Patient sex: M
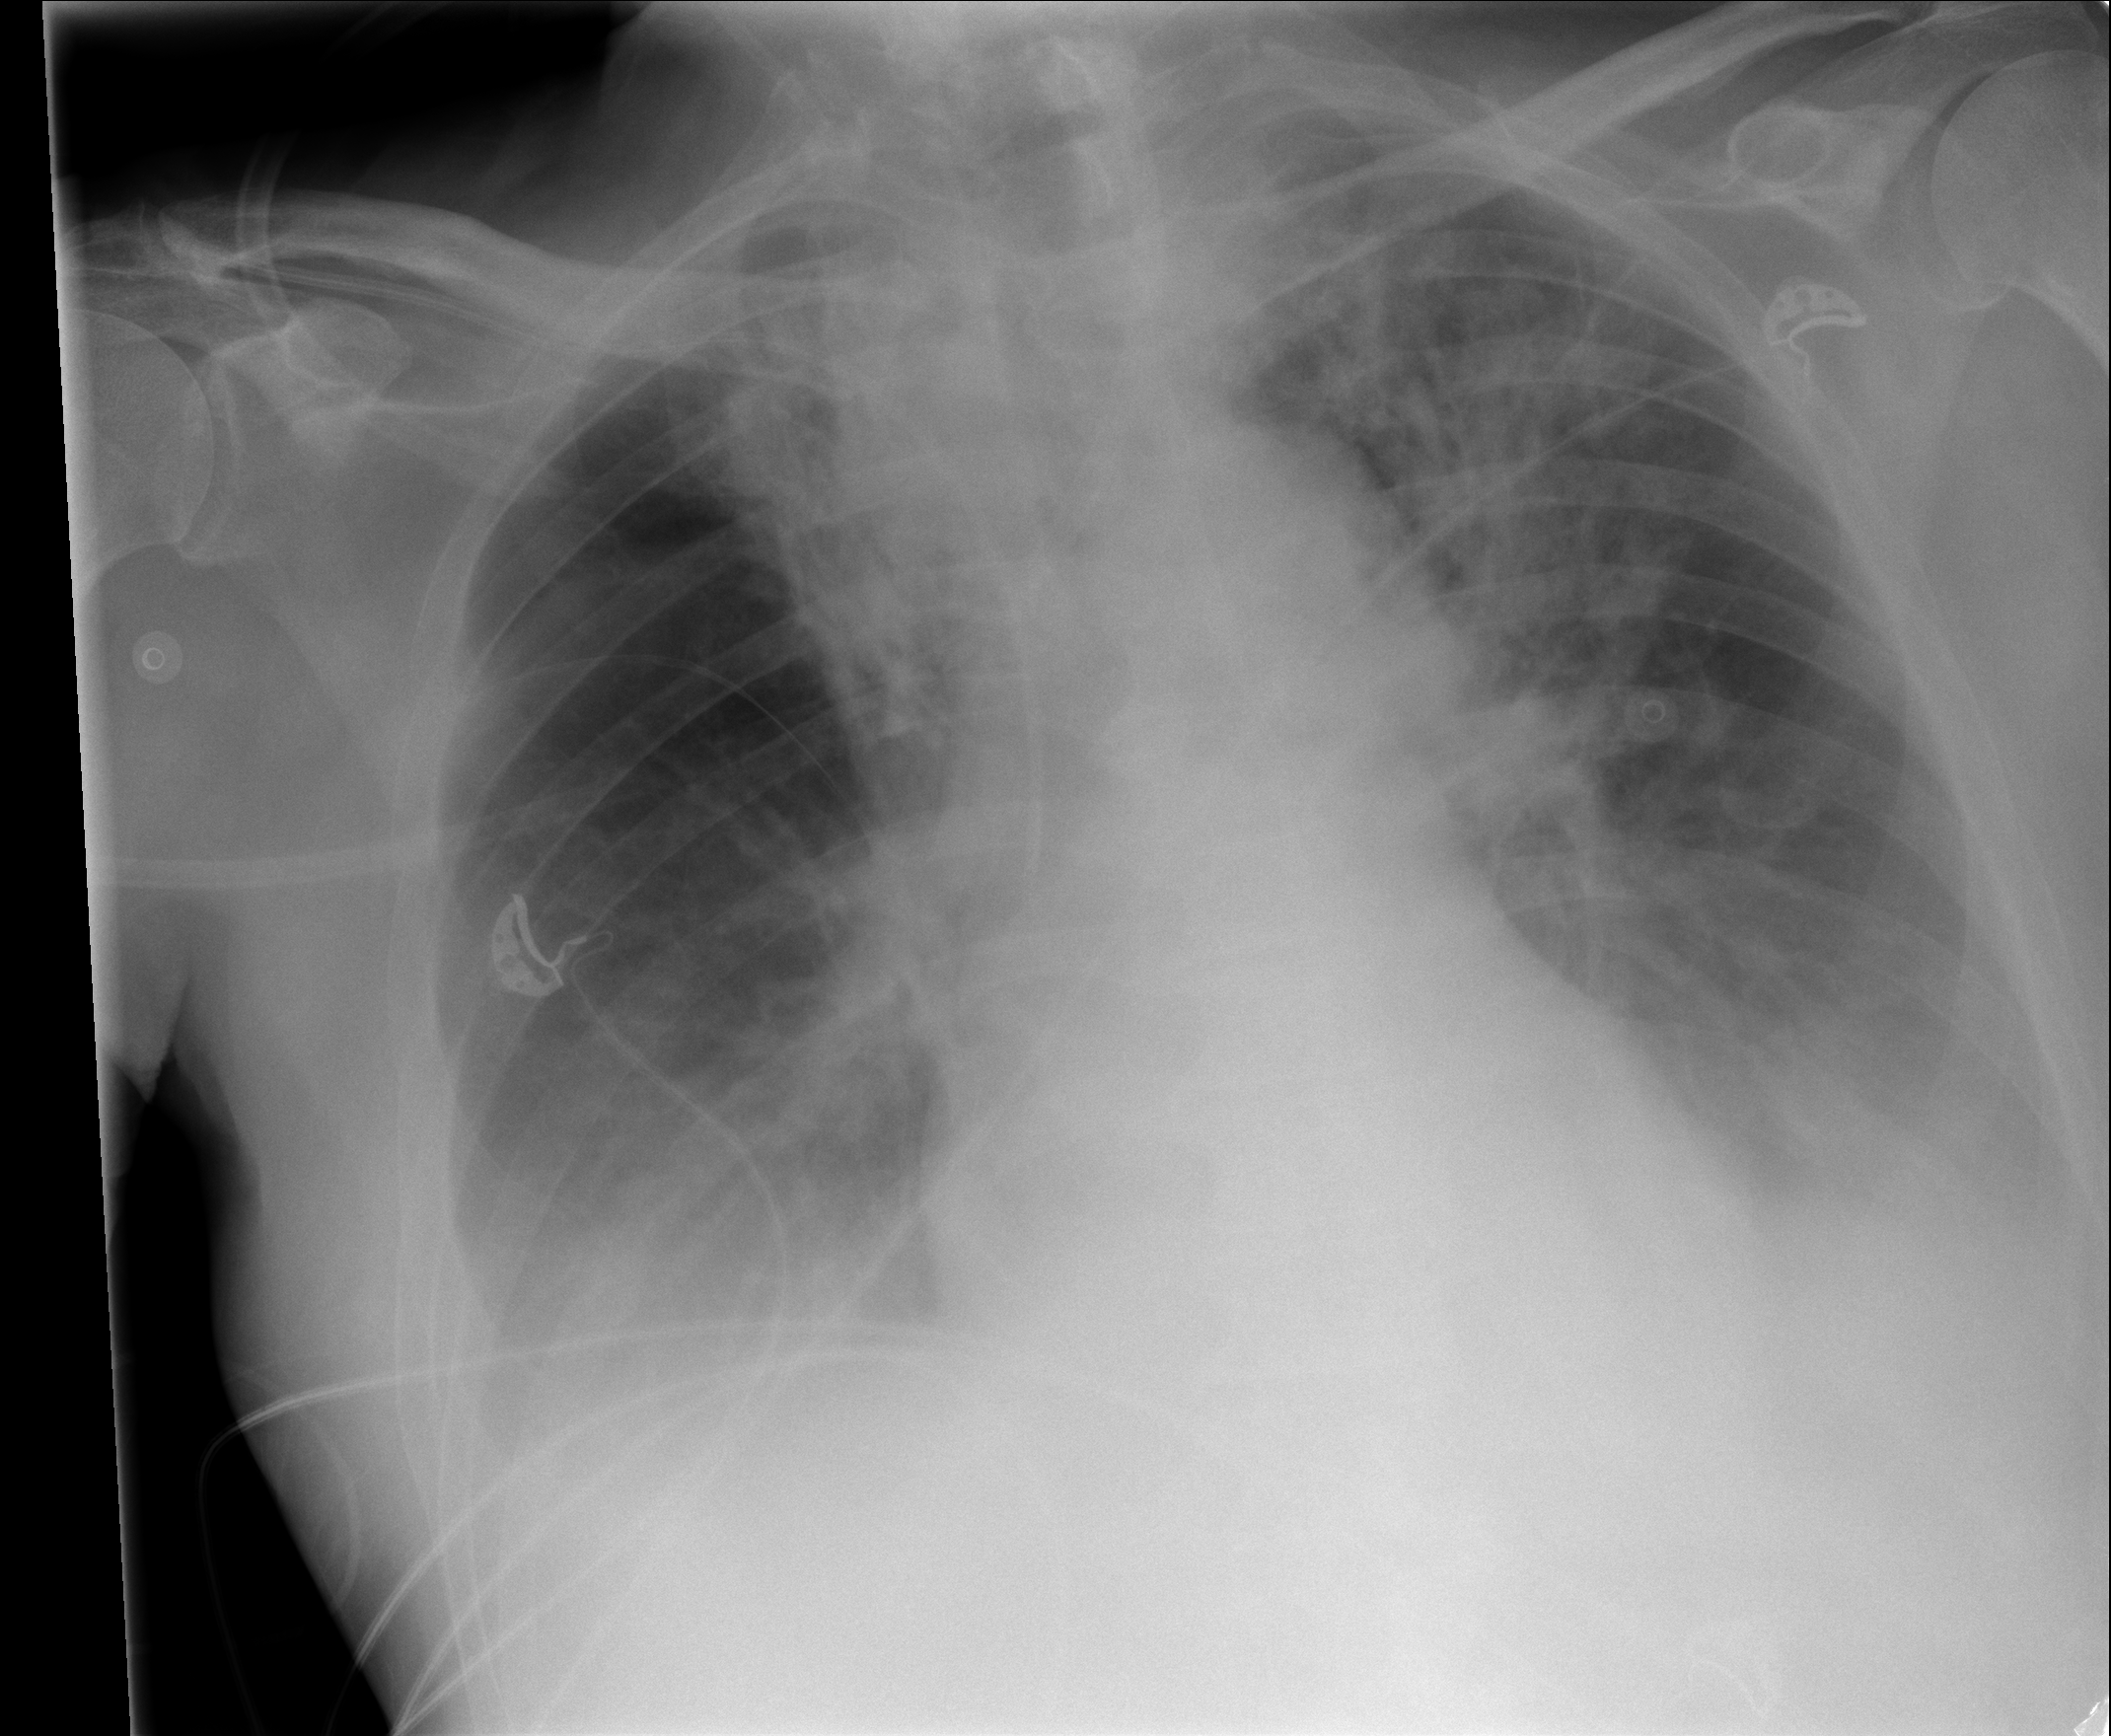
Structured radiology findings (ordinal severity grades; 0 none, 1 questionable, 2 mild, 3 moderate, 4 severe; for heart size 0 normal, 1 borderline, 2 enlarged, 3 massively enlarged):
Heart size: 0
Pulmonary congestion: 0
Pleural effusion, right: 2
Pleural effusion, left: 2
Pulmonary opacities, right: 2
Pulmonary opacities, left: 2
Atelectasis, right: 2
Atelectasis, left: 2